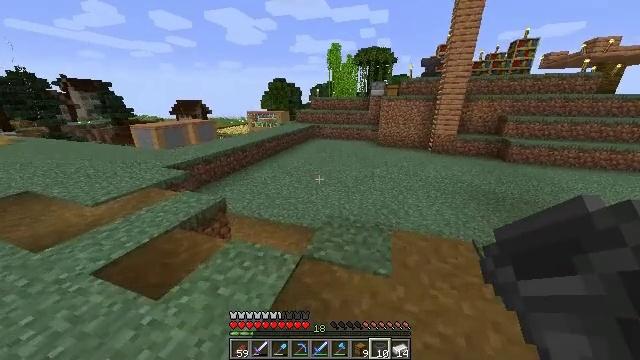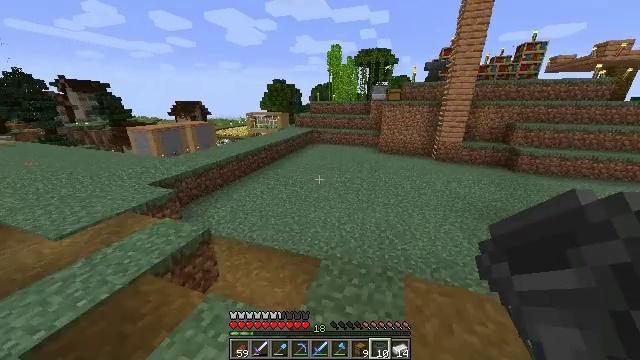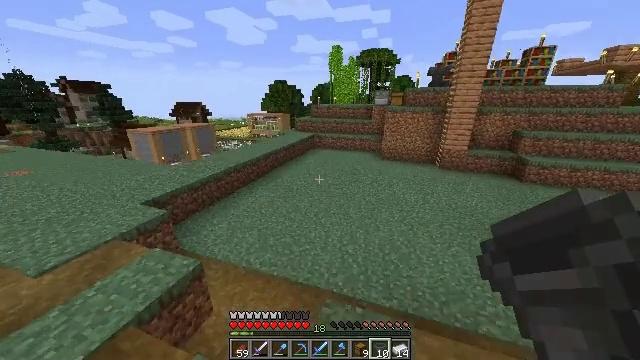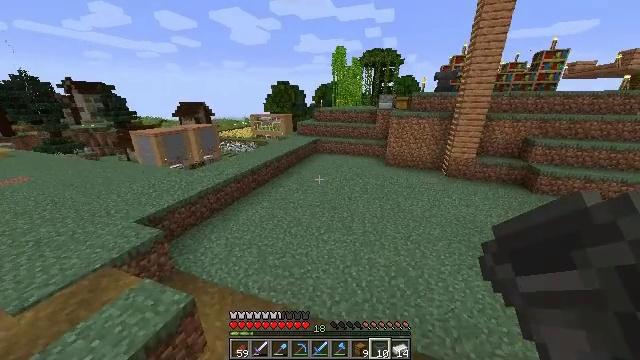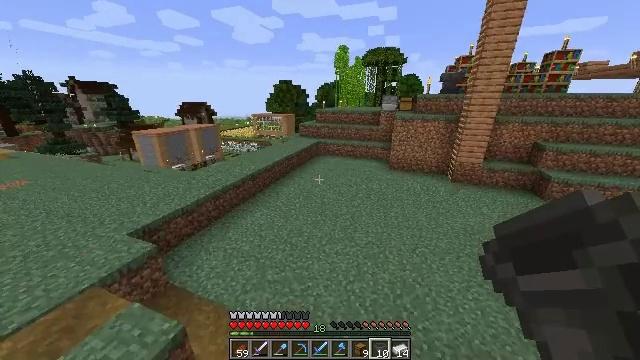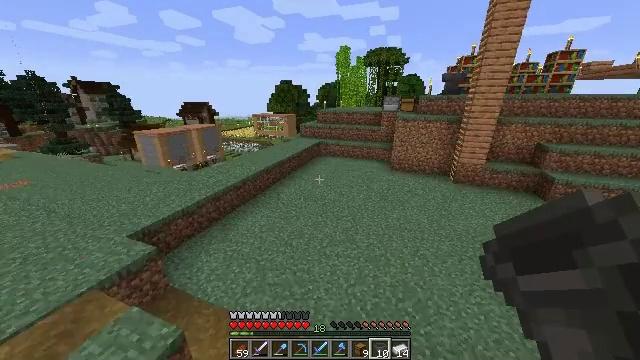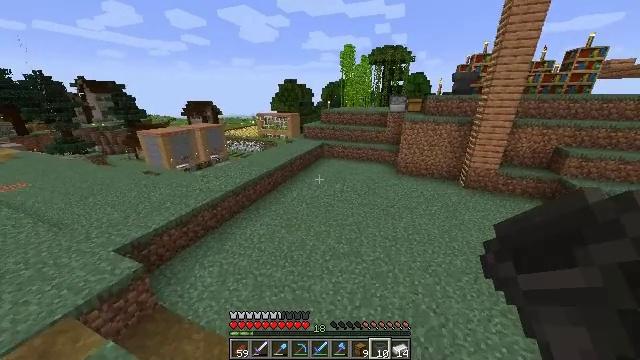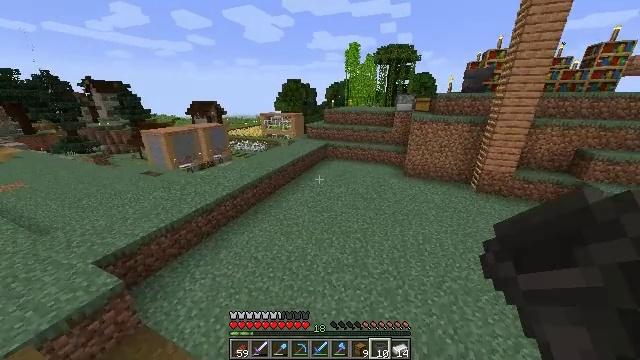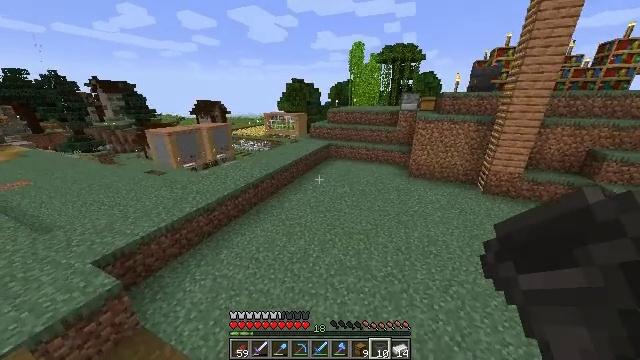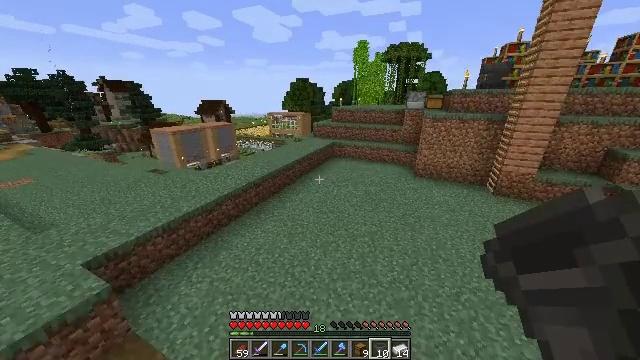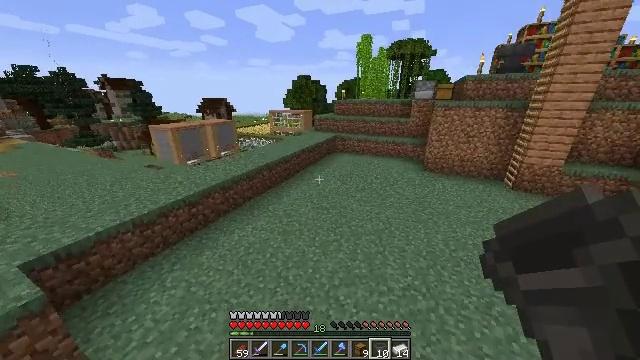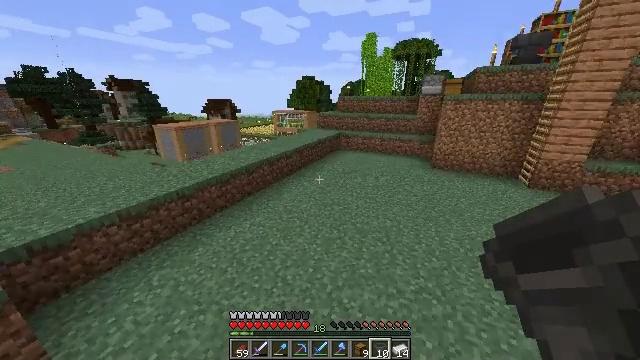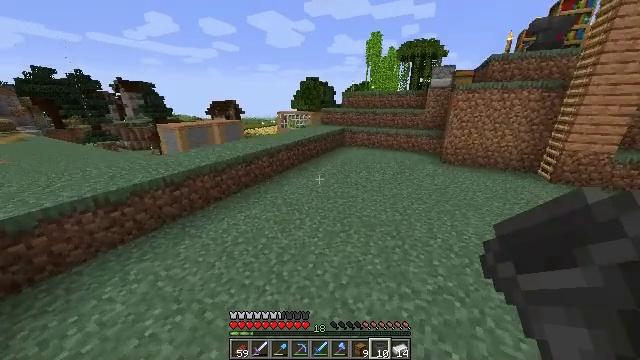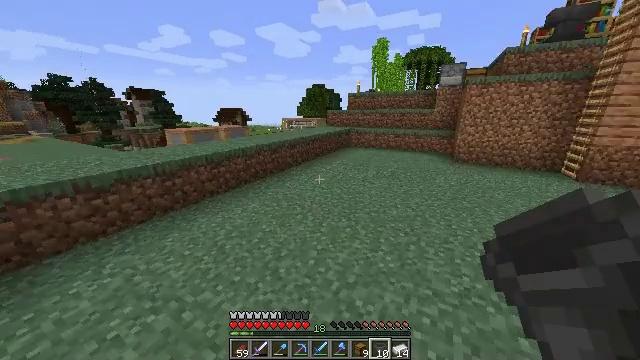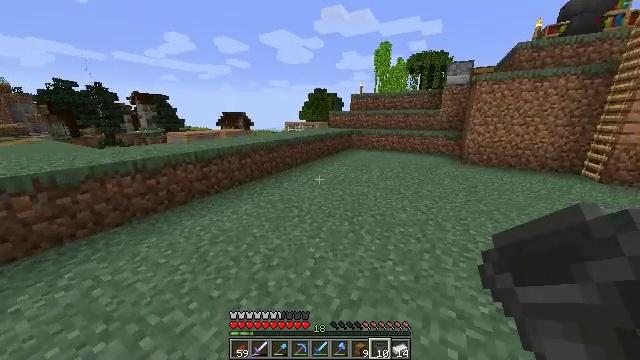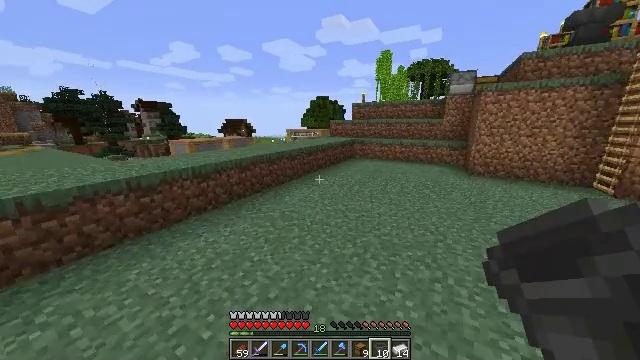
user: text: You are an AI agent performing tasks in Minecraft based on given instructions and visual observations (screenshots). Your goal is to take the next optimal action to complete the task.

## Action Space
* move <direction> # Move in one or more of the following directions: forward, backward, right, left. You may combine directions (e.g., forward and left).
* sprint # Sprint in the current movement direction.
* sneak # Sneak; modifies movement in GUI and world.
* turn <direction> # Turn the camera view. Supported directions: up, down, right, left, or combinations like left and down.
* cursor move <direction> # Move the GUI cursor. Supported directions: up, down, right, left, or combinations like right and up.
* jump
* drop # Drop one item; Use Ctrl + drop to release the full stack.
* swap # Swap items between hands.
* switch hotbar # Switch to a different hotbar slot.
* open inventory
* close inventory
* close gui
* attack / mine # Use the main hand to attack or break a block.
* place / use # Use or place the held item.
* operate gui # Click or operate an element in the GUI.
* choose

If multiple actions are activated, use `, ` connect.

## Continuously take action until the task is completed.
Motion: motion action
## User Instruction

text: Remove the furnace from its place.
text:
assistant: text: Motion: move forward, jump
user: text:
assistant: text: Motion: move forward, sprint, jump
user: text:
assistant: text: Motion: move forward, sprint, jump
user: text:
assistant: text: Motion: move forward, sprint, jump
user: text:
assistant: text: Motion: move forward, sprint, jump
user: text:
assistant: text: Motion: move forward, turn left, jump
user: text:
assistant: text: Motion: move forward, turn left, jump
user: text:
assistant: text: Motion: move forward, jump
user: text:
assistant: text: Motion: move forward, turn left, jump
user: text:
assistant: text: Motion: move forward, jump
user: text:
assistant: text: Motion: move forward, turn left, jump
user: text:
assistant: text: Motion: move forward, sprint, turn left, jump
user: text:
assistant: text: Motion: move forward, sprint, turn left and up, jump
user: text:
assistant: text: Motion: move forward, sprint, turn up, jump
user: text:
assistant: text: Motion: move forward, sprint, turn up, jump
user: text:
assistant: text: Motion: move forward, turn up, jump
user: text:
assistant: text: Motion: move forward, jump
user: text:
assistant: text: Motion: move forward, jump
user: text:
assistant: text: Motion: move forward, jump
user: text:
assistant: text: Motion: move forward, jump
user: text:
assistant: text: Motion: move forward, turn right, jump
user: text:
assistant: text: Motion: move forward, turn right, jump
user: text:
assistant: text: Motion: move forward, turn right, jump
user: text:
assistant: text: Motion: move forward, turn right, jump
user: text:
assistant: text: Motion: move forward, turn right and down, jump
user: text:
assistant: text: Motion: move forward, sprint, turn right, jump
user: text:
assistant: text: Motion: move forward, sprint, jump
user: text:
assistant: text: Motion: move forward, sprint, jump
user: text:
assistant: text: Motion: move forward, sprint, jump
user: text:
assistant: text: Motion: move forward, jump